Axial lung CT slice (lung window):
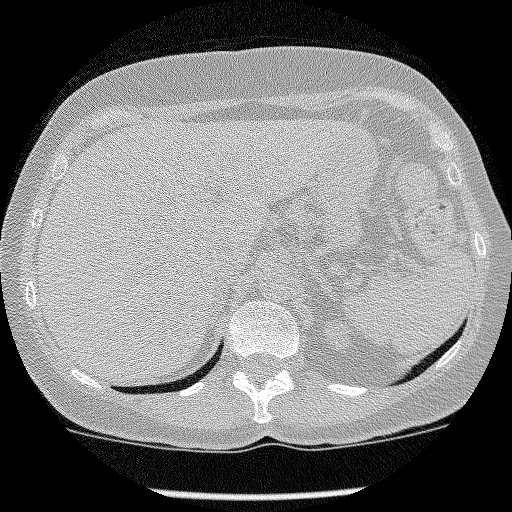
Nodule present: no